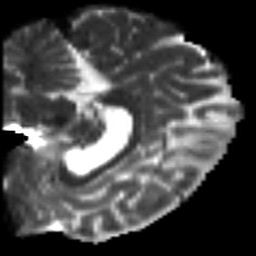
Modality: T2w
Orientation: sagittal
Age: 37
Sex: female
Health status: ill
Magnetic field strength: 3 T
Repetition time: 9 s
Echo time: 0.093 s